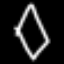
Label: diamond